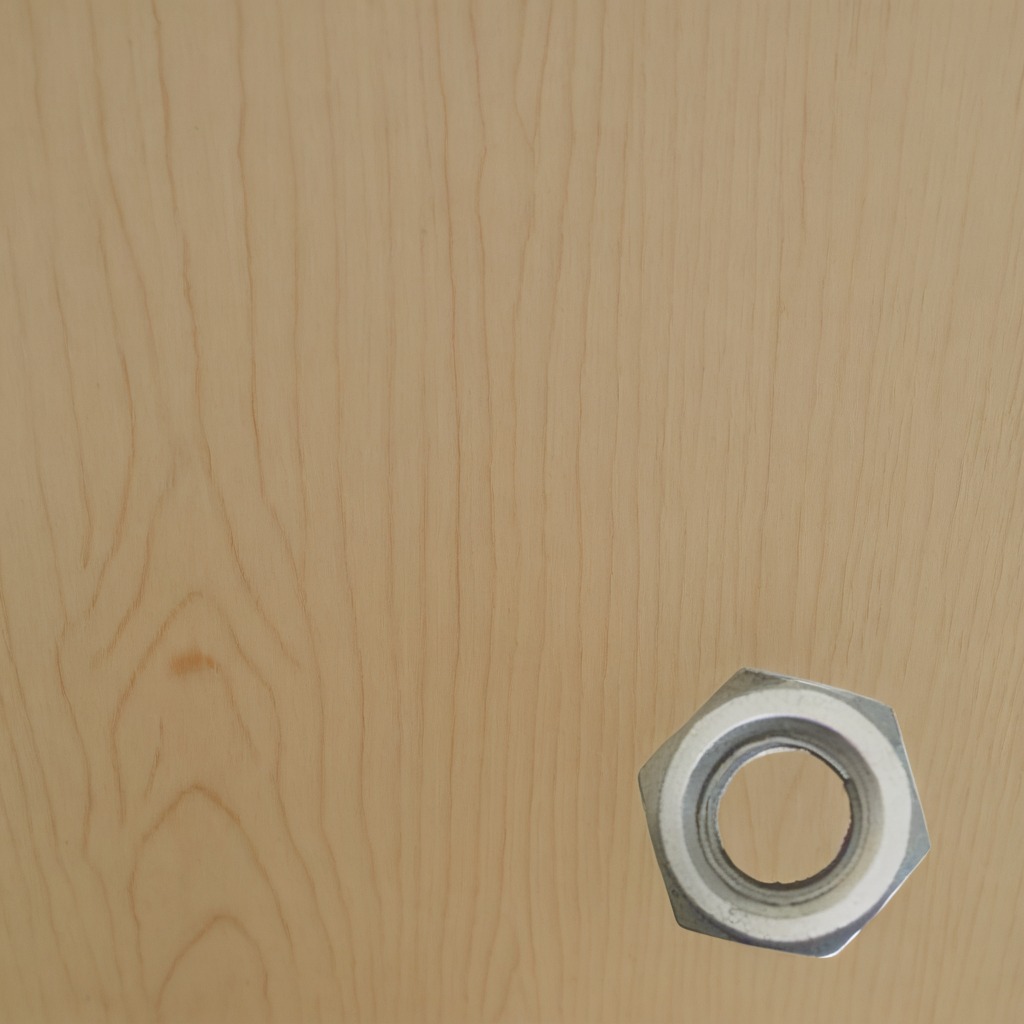
A metal nut is lying on the plywood surface.